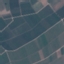
Land use / land cover: PermanentCrop